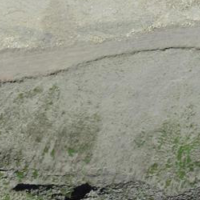
EUNIS habitat code: 48
Species observed at this site:
Prunella collaris